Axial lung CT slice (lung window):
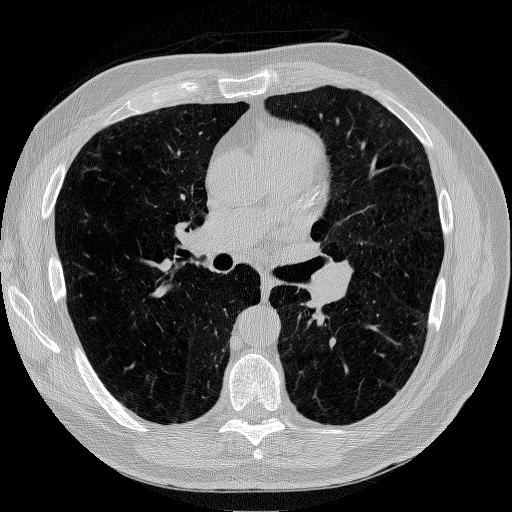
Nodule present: no